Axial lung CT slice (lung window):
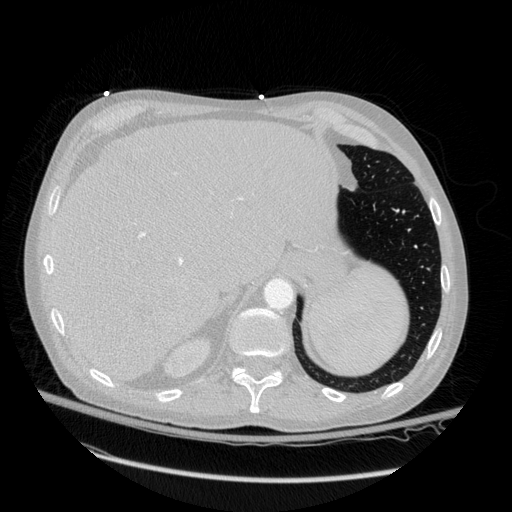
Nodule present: no